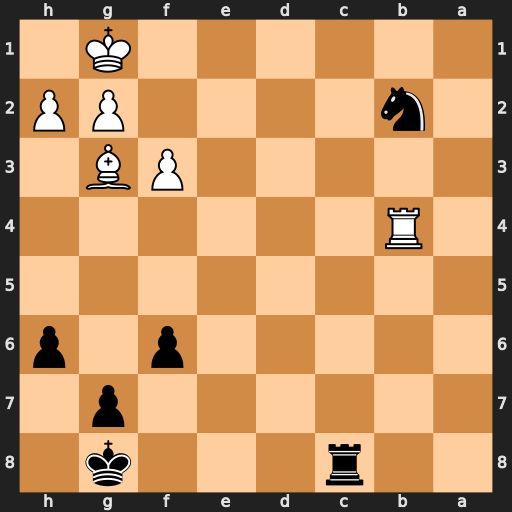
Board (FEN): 2r3k1/6p1/5p1p/8/1R6/5PB1/1n4PP/6K1
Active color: b
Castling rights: -
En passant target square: -
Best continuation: Rc1+ Kf2 Nd3+ Ke3 Nxb4